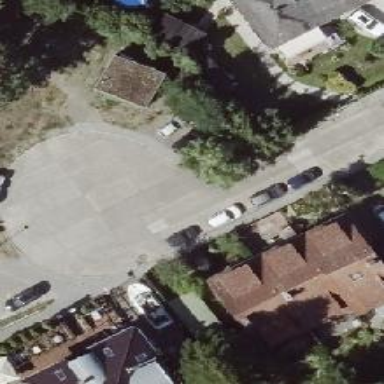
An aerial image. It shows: Residential concrete road with sidewalks on both sides.